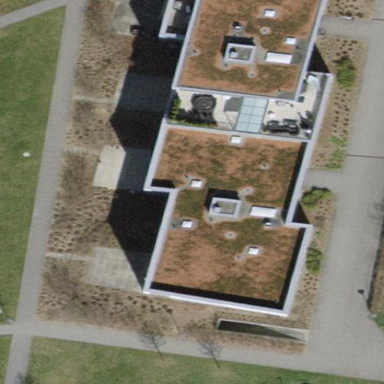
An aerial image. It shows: Building with flat roof.